Question: How can I load the values as the row that the users selected? Like this:

If the user select test (from a Spinner) set EditText to the value, but have more than one value to more than one EditText.
'''
// Labels Table Columns names
private static final String KEY_ID = "id";
private static final String KEY_NAME = "name";
private static final String KEY_VALUE = "value";
public List<String> getAllLabels(){
List<String> labels = new ArrayList<String>();
String selectQuery = "SELECT * FROM " + TABLE_LABELS;
SQLiteDatabase db = this.getReadableDatabase();
Cursor cursor = db.rawQuery(selectQuery, null);
if (cursor.moveToFirst()) {
do {
labels.add(cursor.getString(1));
} while (cursor.moveToNext());
}
cursor.close();
db.close();
return label}
// MainActivity Spinner
private void loadSpinnerData() {
DatabaseHandler db = new DatabaseHandler(getApplicationContext());
List<String> lables = db.getAllLabels();
ArrayAdapter<String> dataAdapter = new ArrayAdapter<String>(this,
android.R.layout.simple_spinner_item, lables);
dataAdapter
.setDropDownViewResource(android.R.layout.simple_spinner_dropdown_item);
spinner.setAdapter(dataAdapter);
}
@Override
public void onItemSelected(AdapterView<?> parent, View view, int position,
long id) {
String label = parent.getItemAtPosition(position).toString();
Toast.makeText(parent.getContext(), "You selected: " + label ,
Toast.LENGTH_LONG).show();
}
'''
PS: I have the Spinner loaded and database created.
PS2: The user will create the database keys, so I don't know the name of key "name".
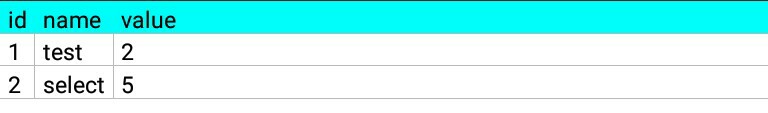
Answer: To get the column keys, you can use this following code.
'''
SQLiteDatabase mDataBase;
mDataBase = getReadableDatabase();
Cursor dbCursor = mDataBase.query(TABLE_NAME, null, null, null, null, null, null);
String[] columnNames = dbCursor.getColumnNames();
'''